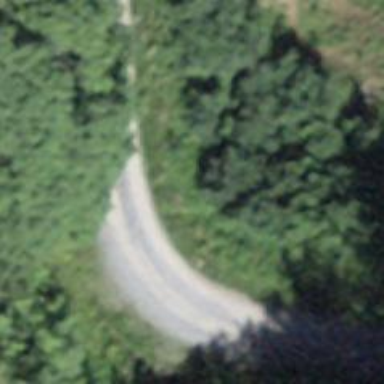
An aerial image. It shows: Culvert tunnel.